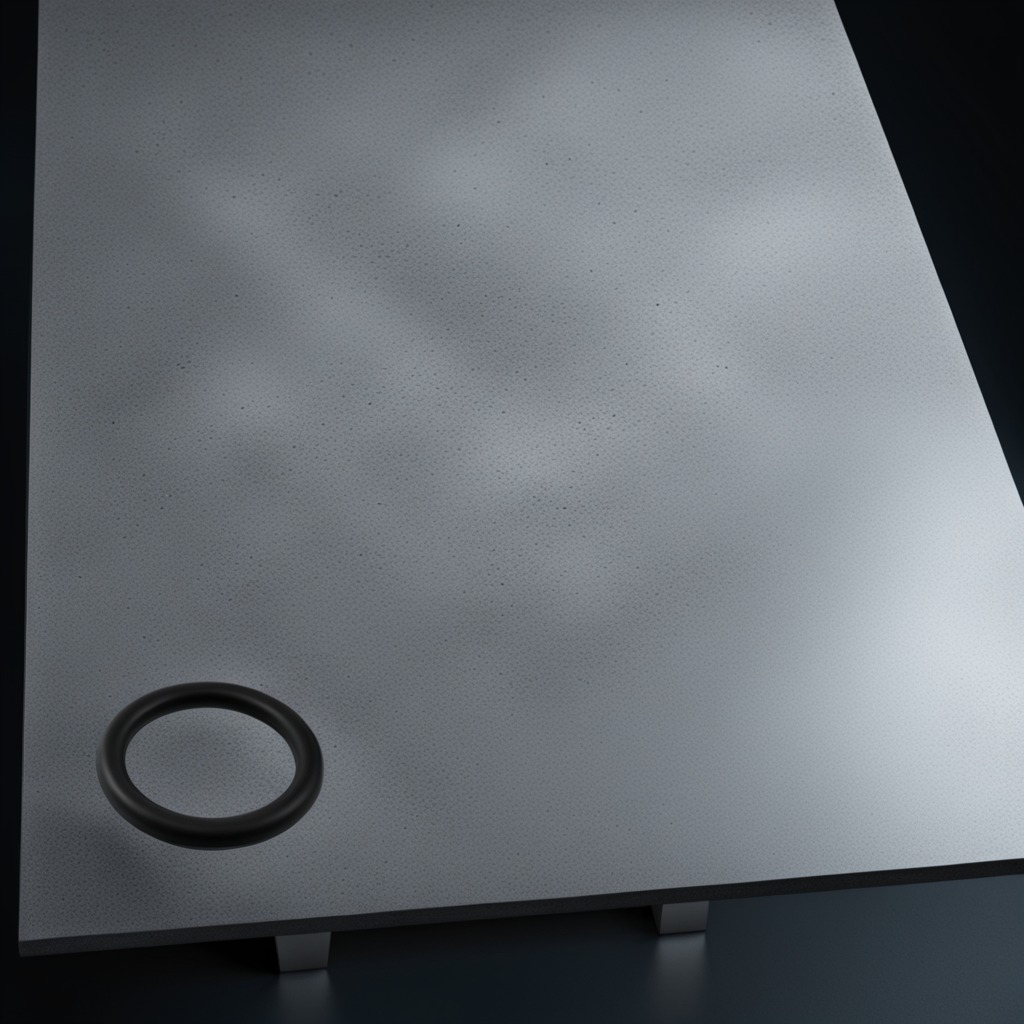
A rubber O-ring is lying on the clean granite table inside a workshop at night.